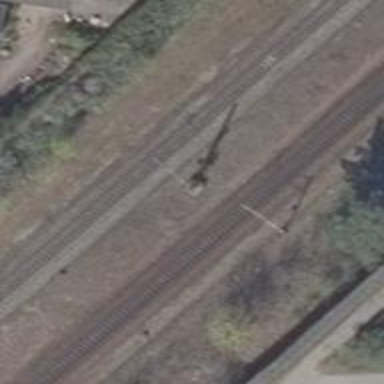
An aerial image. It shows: Railway milestone with catenary mast.